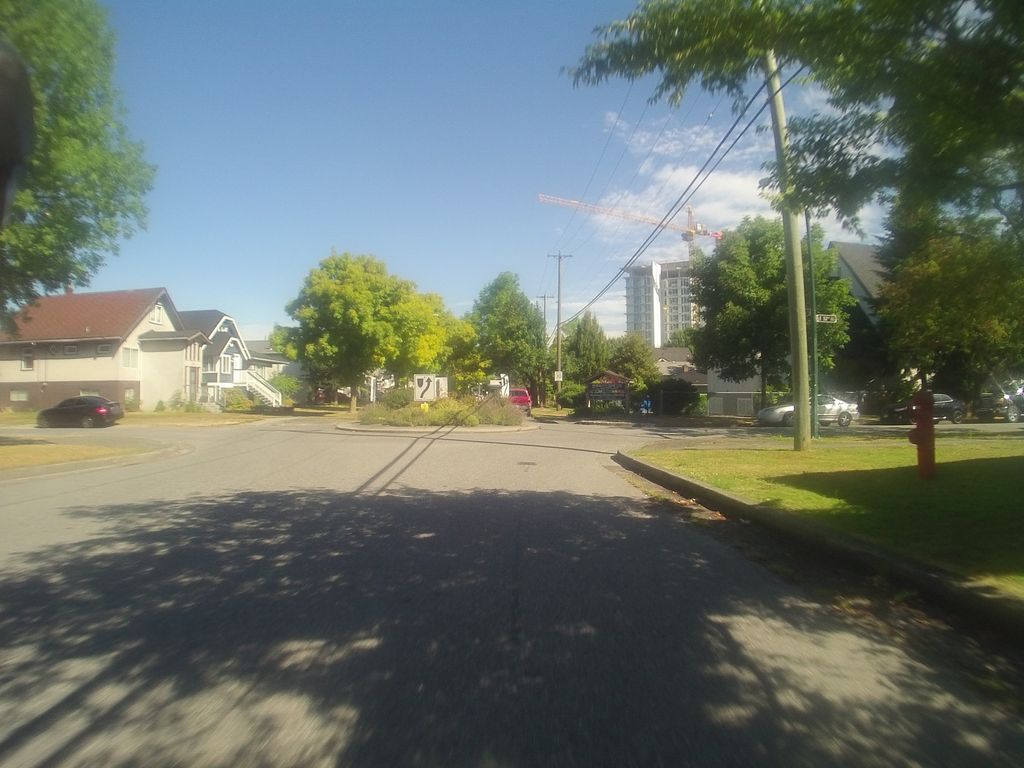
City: vancouver